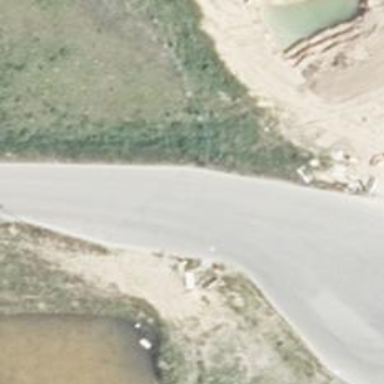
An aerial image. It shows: Unclassified road with asphalt surface.